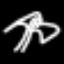
Label: palm tree